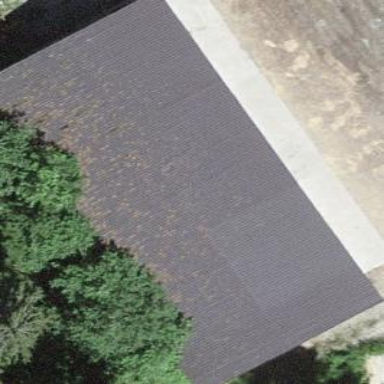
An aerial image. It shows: View of roof of building.